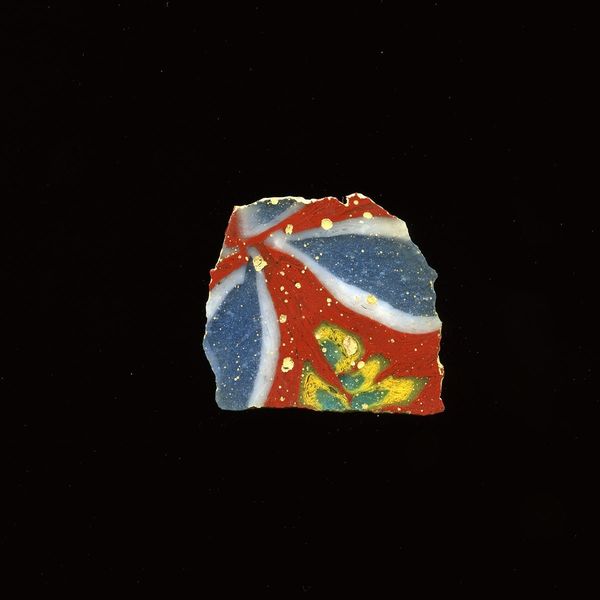
Titel: Mosaikglasfragment
Standort: Hamburg
Institution: Museum für Kunst und Gewerbe Hamburg
Schlagwörter: glas, antike, technik, mosaik, wandschmuck, kaiserzeit, blumenornamente, bodenbeläge, frühe kaiserzeit, prinzipat, römische, millefiori, mittlere, späte